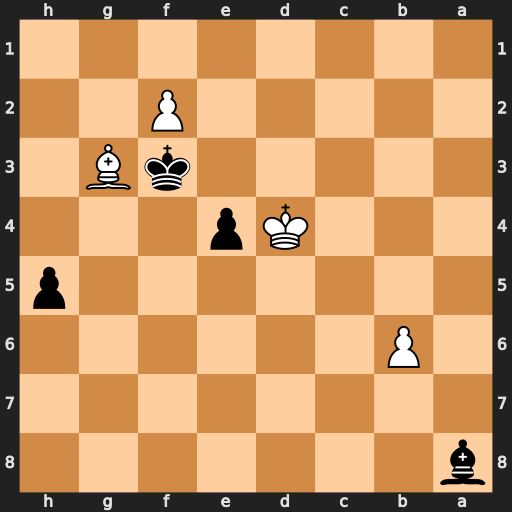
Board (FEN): b7/8/1P6/7p/3Kp3/5kB1/5P2/8
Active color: b
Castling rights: -
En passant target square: -
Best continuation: e3 fxe3 Kxg3